Field crop: maize
Growth stage: 1
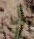
Species: atriplex